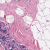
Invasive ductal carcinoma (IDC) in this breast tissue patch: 0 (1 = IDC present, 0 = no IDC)